Question: have the following linq code, trying to parse an xml file to a datatable but i get strange values in the resultant datatable all cell values show as
'''
System.Xml.Ling.XContainer+<GetElements>d_11
'''
Here is my LINQ
'''
XDocument doc1 = XDocument.Load(@"D:\m.xml");
var q = from address in doc1.Root.Elements("Address")
let name = address.Elements("Name")
let street = address.Elements("Street")
let city = address.Elements("city")
select new
{
Name = name,
Street = street,
City = city
};
var xdt = new DataTable();
xdt.Columns.Add("Name", typeof(string));
xdt.Columns.Add("Street", typeof(string));
xdt.Columns.Add("City", typeof(string));
foreach (var address in q)
{
xdt.Rows.Add(address.Name, address.Street, address.City);
}
dataGrid1.ItemsSource = xdt.DefaultView;
'''
here is my xml:
'''
<PurchaseOrder PurchaseOrderNumber="99503" OrderDate="1999-10-20">
<Address Type="Shipping">
<Name>Ellen Adams</Name>
<Street>123 Maple Street</Street>
<City>Mill Valley</City>
<State>CA</State>
<Zip>10999</Zip>
<Country>USA</Country>
</Address>
<Address Type="Billing">
<Name>Tai Yee</Name>
<Street>8 Oak Avenue</Street>
<City>Old Town</City>
<State>PA</State>
<Zip>95819</Zip>
<Country>USA</Country>
</Address>
</PurchaseOrder>
'''
and here is the result i get!

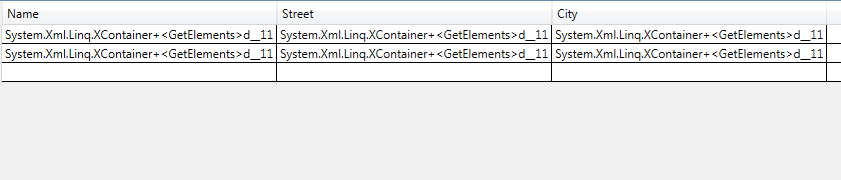
Answer: You forgot to regrieve the inner text of XElements. So you are selecting the whole element with attributes etc. Use this part of code:
'''
var q = from address in doc1.Root.Elements("Address")
let name = address.Element("Name")
let street = address.Element("Street")
let city = address.Element("city")
select new
{
Name = name.Value,
Street = street.Value,
City = city.Value
};
'''